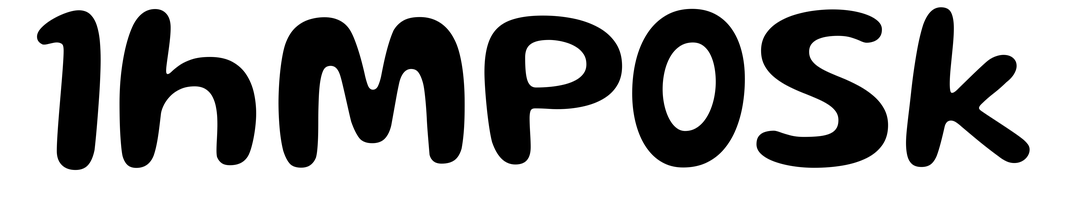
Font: Gluten_Medium